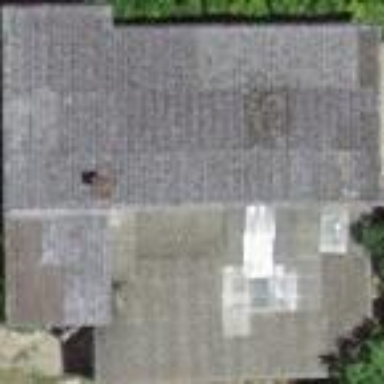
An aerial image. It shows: Barn.